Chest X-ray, AP view. Patient: 48 years old, sex M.
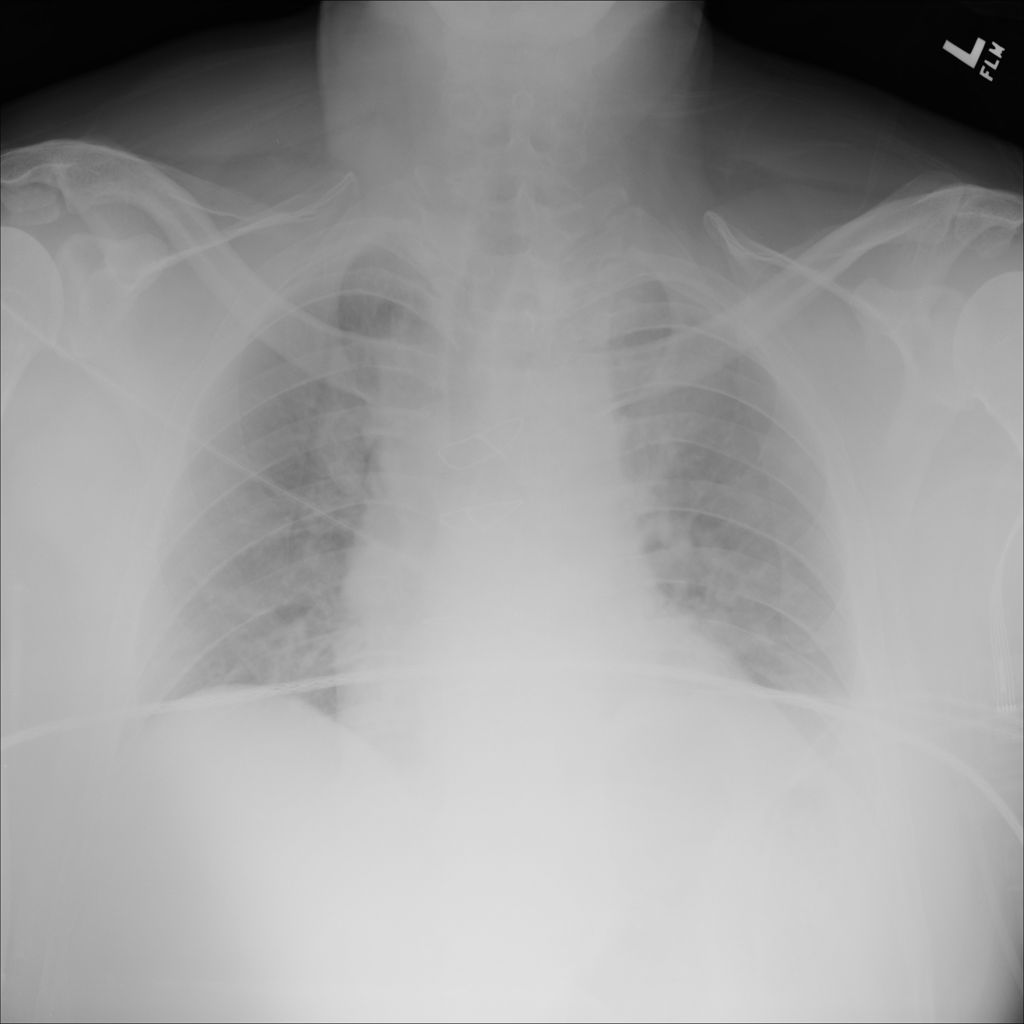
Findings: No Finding